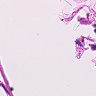
Metastatic tissue present: no